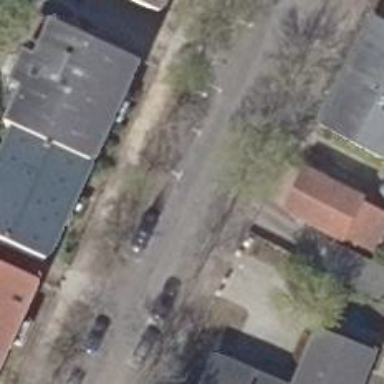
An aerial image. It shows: Residential road with asphalt surface and compacted sidewalks on both sides.